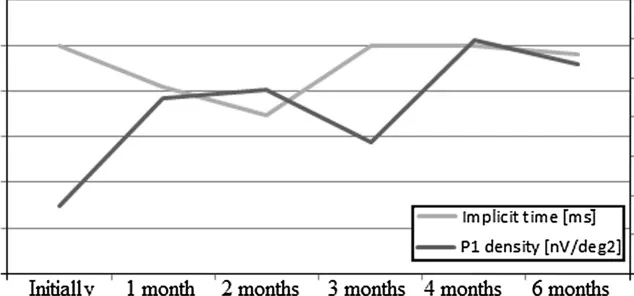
P1-wave response density (nV/deg2) of mfERG results. Of ESCS patient, treated with dorzolamide during 6 consecutive visits.
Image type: pathology (masson_trichrome)